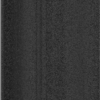
Label: dusty